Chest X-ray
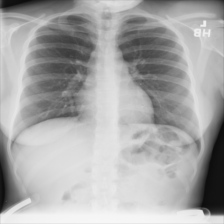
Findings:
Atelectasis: negative
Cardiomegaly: negative
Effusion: negative
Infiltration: negative
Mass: negative
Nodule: negative
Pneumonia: negative
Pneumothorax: negative
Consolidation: negative
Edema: negative
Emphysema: negative
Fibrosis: negative
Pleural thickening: negative
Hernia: negative